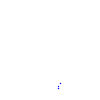
Particle: pion